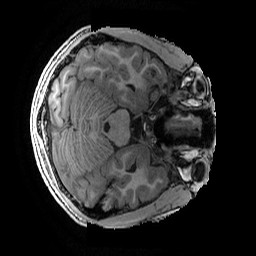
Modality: T1w
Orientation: axial
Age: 15
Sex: male
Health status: ill
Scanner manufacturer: ge
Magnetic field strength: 3 T
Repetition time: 0.007664 s
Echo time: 0.00342 s